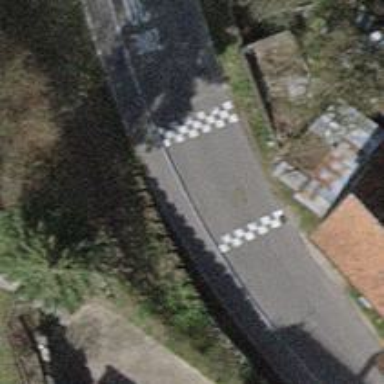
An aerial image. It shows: Traffic calming table.